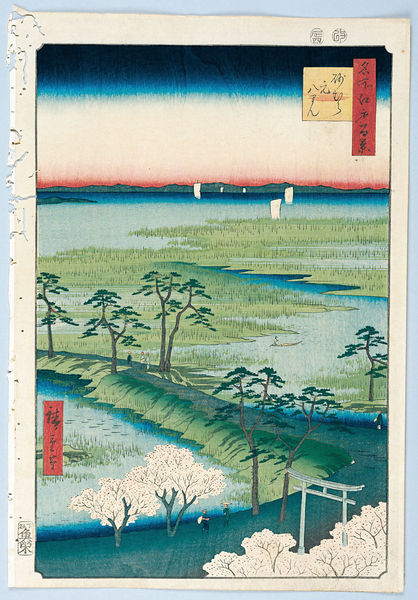
Titel: 100 berühmte Ansichten von Edo
Künstler: Utagawa Hiroshige
Schlagwörter: baum, blau, himmel, meer, wasser, weiß, aquarell, bäume, fluss, gelb, grün, landschaft, menschen, see, blüte, blüten, rot, malerei, felder, horizont, hügel, spiegelung, blatt, bauern, boote, holzschnitt, japan, schiffe, schrift, segel, segelschiffe, papier, ruhe, bogen, fischer, berge, farben, farbe, sonnenuntergang, damm, warten, japanisch, schriftzeichen, tor, buch, asien, druck, illustration, holzdruck, chinesisch, dschunken, blaugrün, moor, kiefern, pinien, balu, seegras, schrein, wall, gleichförmig, zedern, reis, edo, blockdruck, hokusai, reisfelder, hiroshige, tori